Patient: sex M, age 29
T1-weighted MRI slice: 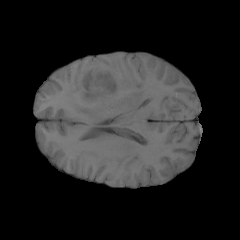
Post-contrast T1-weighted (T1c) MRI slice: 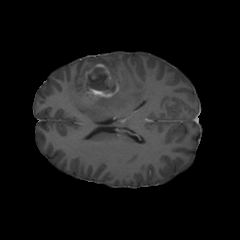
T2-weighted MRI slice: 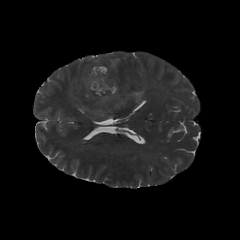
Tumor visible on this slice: yes
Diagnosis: Glioblastoma, IDH-wildtype
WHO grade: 4